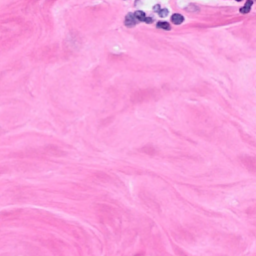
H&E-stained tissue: Breast